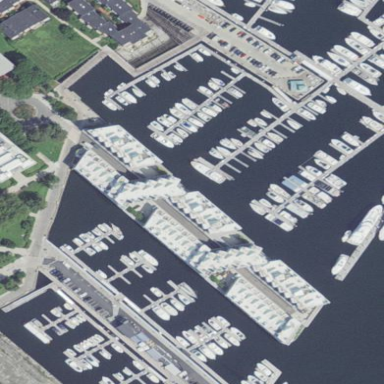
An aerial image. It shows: Marina area for leisure land.